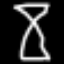
Label: hourglass